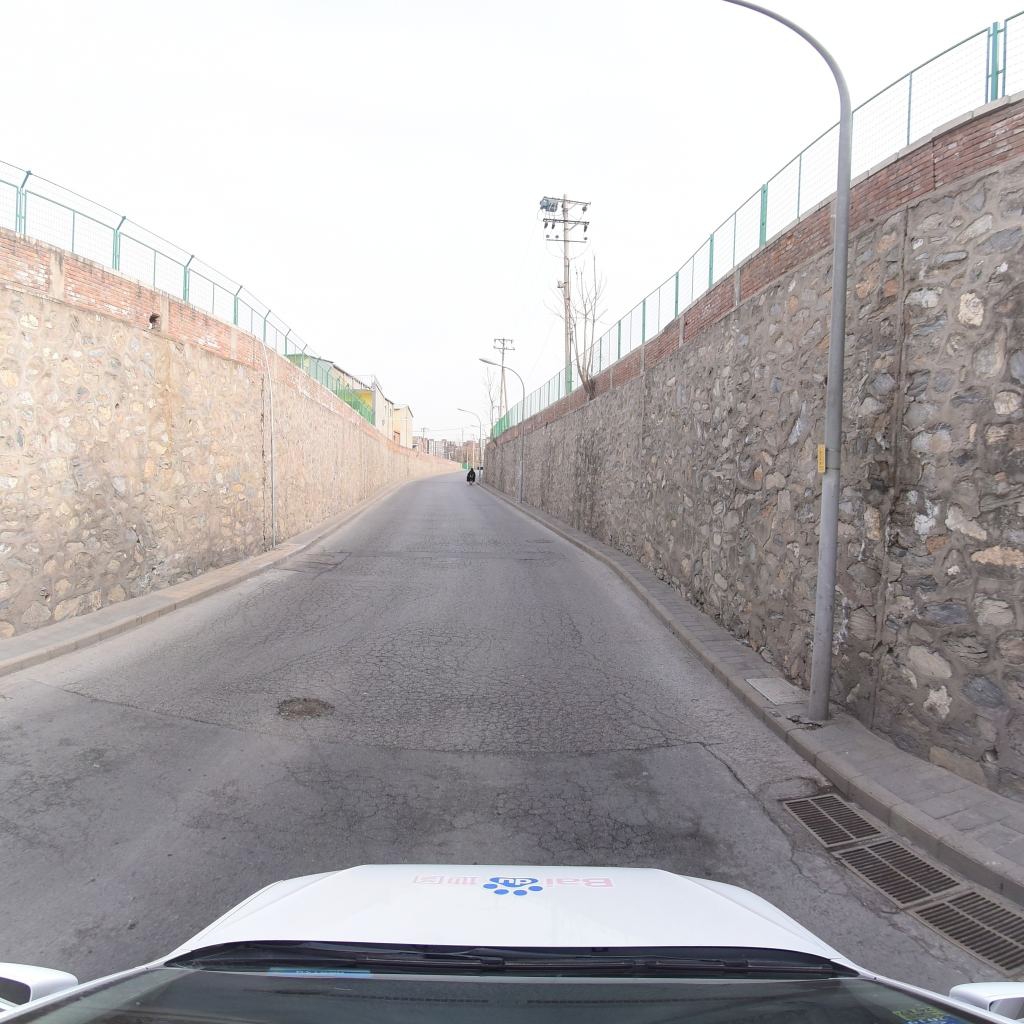
Region: Fengtai
Road damage annotations: pothole, alligator crack, longitudinal crack